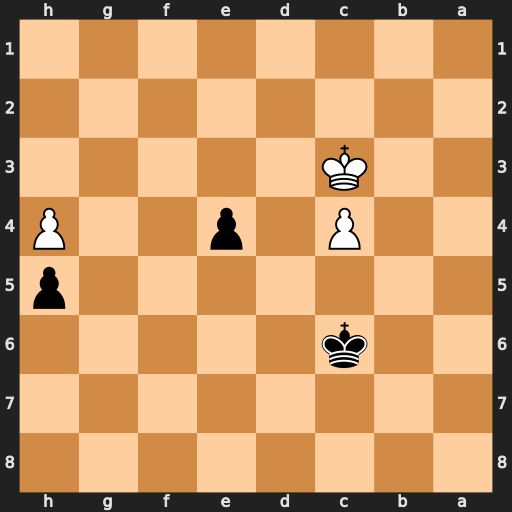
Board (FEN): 8/8/2k5/7p/2P1p2P/2K5/8/8
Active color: b
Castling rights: -
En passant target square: -
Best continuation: Kc5 Kb3 Kd4 Kc2 Kxc4